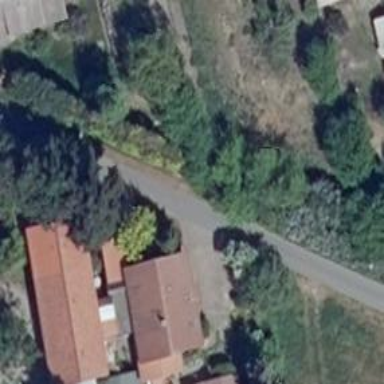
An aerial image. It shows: Paved residential road with designated bicycle lane.